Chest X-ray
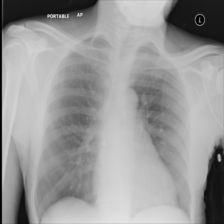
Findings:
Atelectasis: negative
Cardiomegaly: negative
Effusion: negative
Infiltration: negative
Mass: negative
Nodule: negative
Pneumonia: negative
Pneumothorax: negative
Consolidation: negative
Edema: negative
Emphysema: negative
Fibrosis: negative
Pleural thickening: negative
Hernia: negative